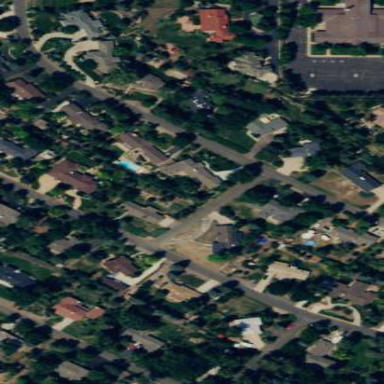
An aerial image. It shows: This residential area consists of single-family homes.